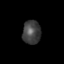
Tissue: lung
Cell type: Epithelial cells
Senescence score: 0.2134
Nuclear area (px): 418
Mean DAPI intensity: 66.27